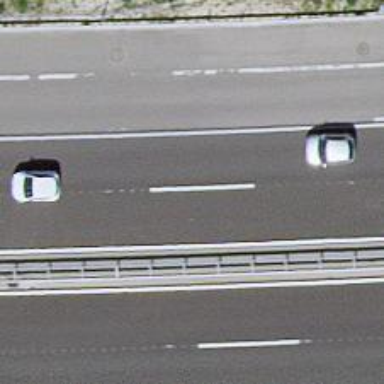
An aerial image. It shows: Asphalt motorway.